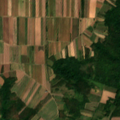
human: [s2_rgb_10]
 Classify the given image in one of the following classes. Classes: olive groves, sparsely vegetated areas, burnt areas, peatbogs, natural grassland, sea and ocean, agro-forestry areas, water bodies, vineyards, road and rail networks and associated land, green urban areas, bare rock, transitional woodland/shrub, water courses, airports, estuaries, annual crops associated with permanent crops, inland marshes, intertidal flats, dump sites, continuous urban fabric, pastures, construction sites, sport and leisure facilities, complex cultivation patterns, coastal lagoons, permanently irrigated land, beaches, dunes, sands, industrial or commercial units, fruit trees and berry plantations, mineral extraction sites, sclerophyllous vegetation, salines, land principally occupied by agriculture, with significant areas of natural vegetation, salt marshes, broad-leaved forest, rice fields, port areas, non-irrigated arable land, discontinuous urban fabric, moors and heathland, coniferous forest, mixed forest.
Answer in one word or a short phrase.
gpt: non-irrigated arable land, complex cultivation patterns, land principally occupied by agriculture, with significant areas of natural vegetation, broad-leaved forest